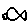
Label: fish